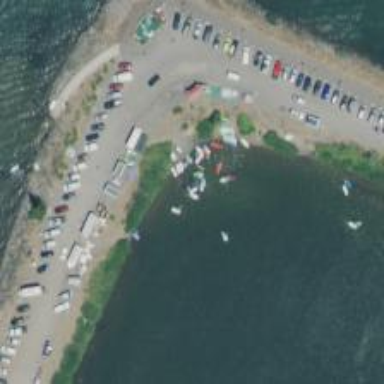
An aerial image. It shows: Slipway located in leisure land area for windsurfing.